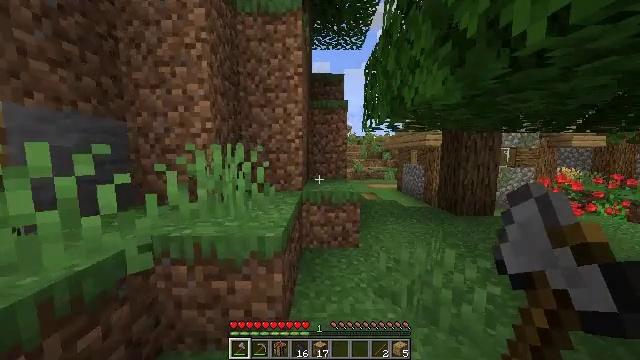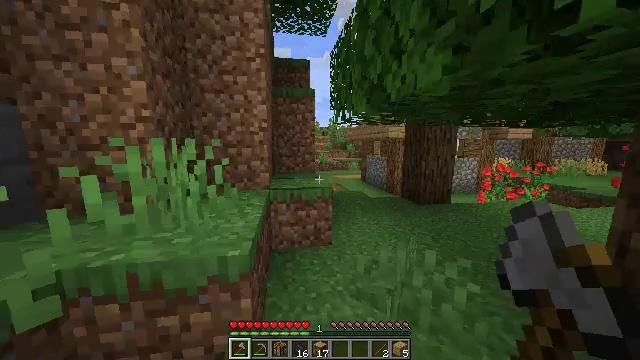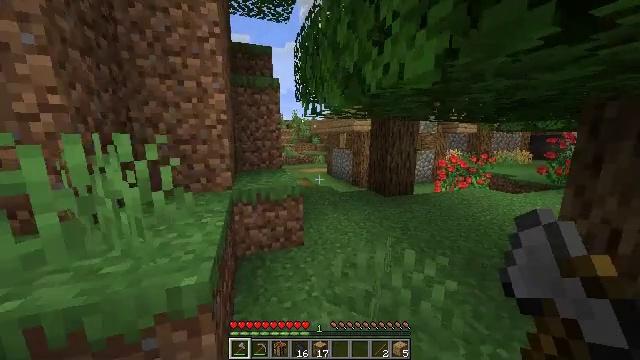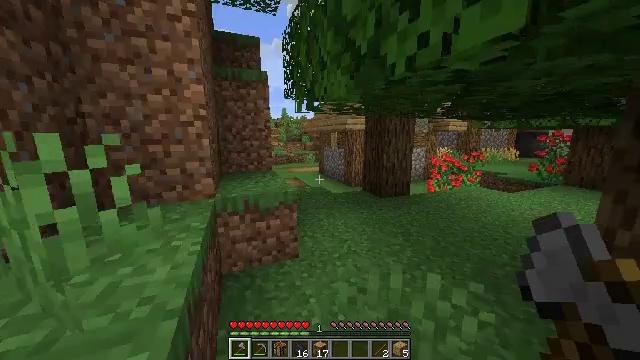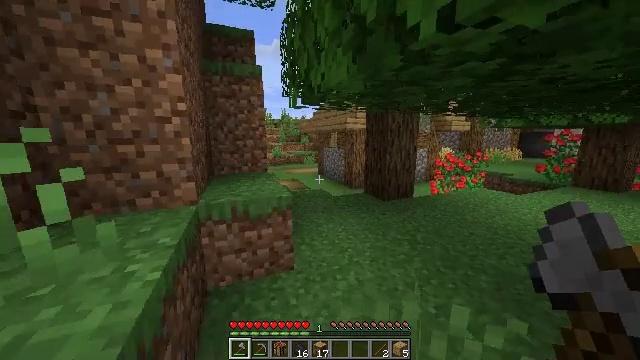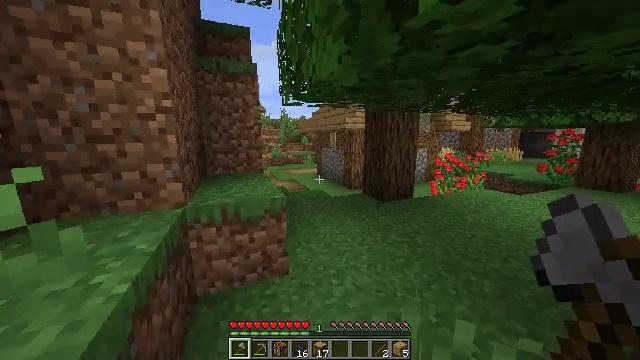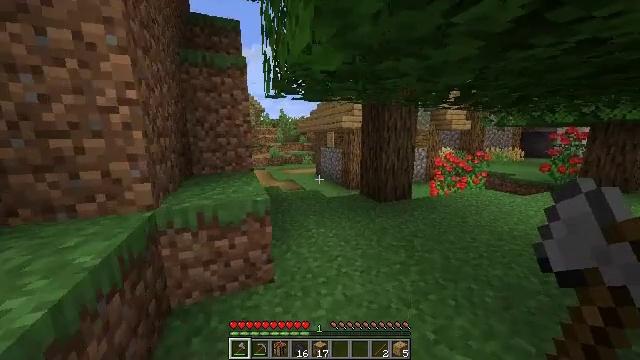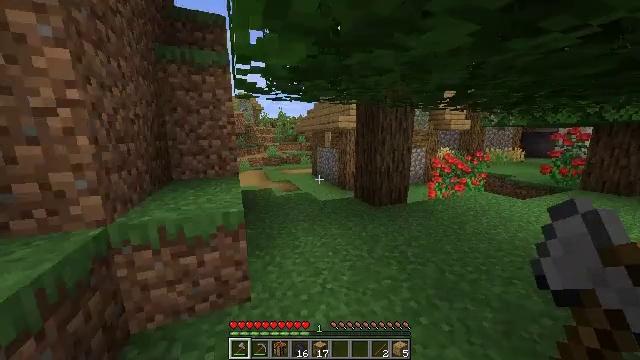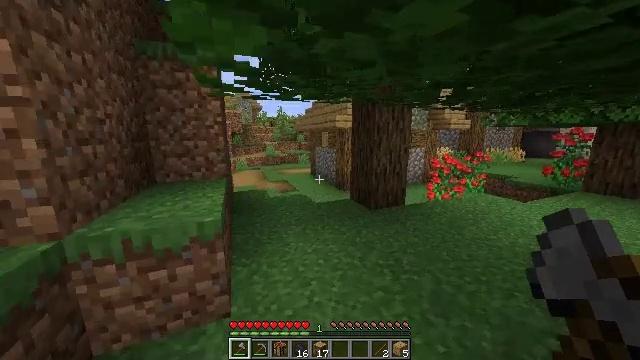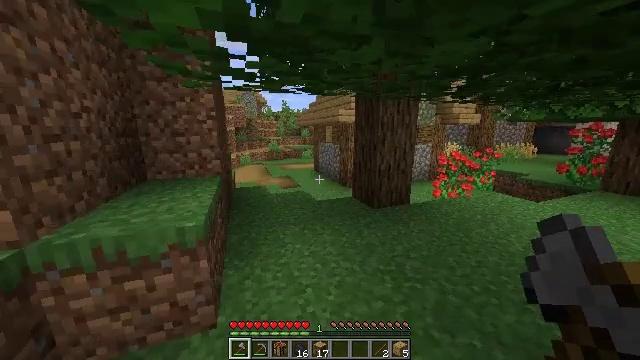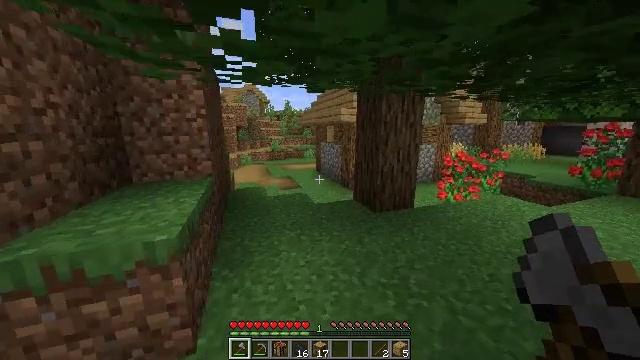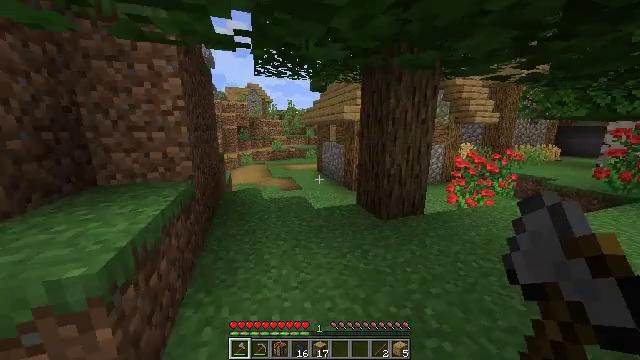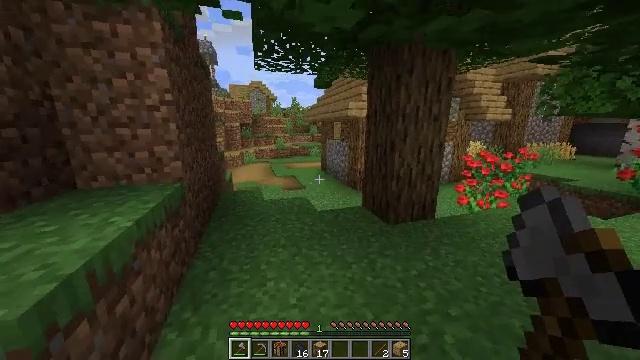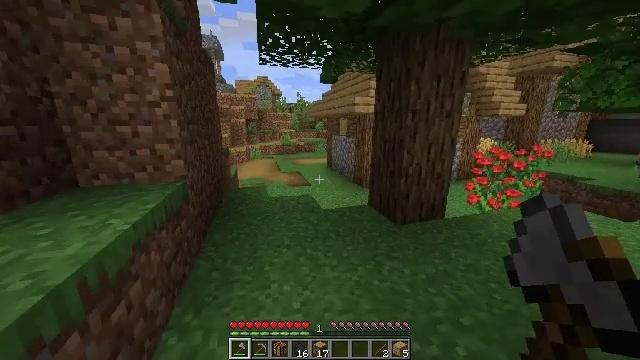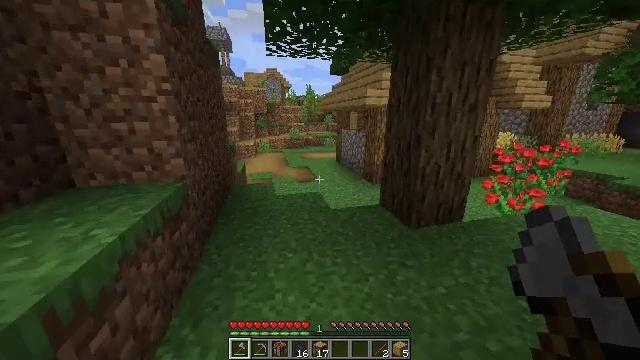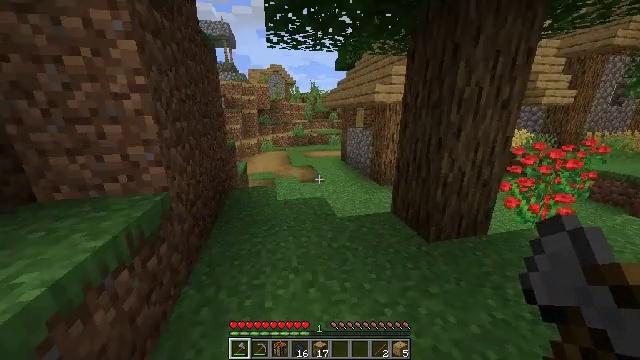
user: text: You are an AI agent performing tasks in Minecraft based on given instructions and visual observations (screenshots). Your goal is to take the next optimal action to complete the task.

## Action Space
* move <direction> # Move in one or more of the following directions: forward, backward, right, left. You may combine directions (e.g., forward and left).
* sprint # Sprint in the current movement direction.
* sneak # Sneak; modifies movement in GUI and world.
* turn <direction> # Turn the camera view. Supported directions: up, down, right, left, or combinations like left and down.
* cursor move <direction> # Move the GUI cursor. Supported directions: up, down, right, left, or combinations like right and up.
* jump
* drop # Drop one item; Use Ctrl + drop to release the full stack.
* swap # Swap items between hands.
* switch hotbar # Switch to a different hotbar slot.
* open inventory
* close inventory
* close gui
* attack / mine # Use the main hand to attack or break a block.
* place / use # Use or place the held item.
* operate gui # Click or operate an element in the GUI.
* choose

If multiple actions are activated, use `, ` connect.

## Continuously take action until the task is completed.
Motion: motion action
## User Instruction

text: Break the yellow bed.
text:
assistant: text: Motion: move forward, sprint, turn right and down
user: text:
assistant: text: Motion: move forward, sprint, turn right and down
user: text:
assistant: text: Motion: move forward, sprint, turn right
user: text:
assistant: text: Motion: move forward and move right, sprint
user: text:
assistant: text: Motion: move forward and move right, sprint
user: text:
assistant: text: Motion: move forward and move right, sprint
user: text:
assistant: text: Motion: move forward and move right, sprint
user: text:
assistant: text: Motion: move forward, sprint
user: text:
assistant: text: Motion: move forward, sprint, turn left and down
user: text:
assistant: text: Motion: move forward, sprint
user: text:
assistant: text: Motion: move forward, sprint
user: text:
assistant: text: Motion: move forward, sprint, turn left
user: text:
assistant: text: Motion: move forward, sprint, turn left and down
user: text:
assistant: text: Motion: move forward, sprint, turn left and down
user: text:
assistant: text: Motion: move forward, sprint, turn left
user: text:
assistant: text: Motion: move forward, sprint
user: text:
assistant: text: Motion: move forward, sprint
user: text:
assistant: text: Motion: move forward, sprint
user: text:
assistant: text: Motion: move forward, sprint, turn left
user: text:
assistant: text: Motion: move forward, sprint, turn left and down
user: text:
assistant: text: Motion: move forward, sprint, turn left and down
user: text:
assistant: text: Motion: move forward, sprint, turn left
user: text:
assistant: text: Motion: move forward, sprint, turn left
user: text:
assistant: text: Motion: move forward, sprint, turn left
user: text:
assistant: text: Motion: move forward, sprint
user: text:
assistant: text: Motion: move forward, sprint
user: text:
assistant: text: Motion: move forward, sprint
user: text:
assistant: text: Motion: move forward
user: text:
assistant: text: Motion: move forward, sprint, jump
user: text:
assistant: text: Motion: move forward, sprint, jump